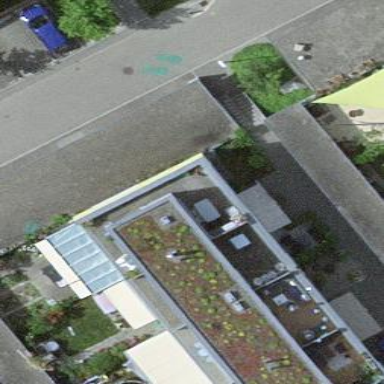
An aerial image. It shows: View of roof of building.